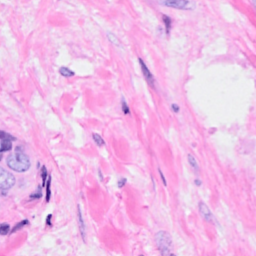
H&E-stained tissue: Breast